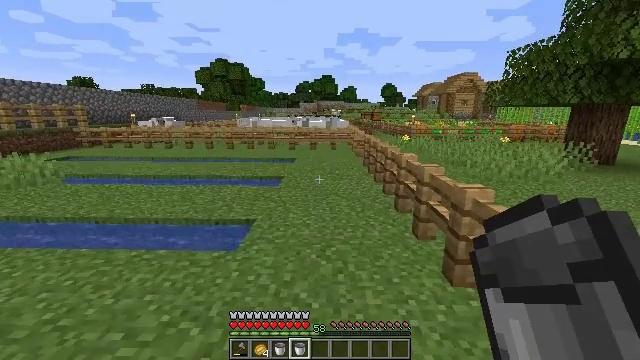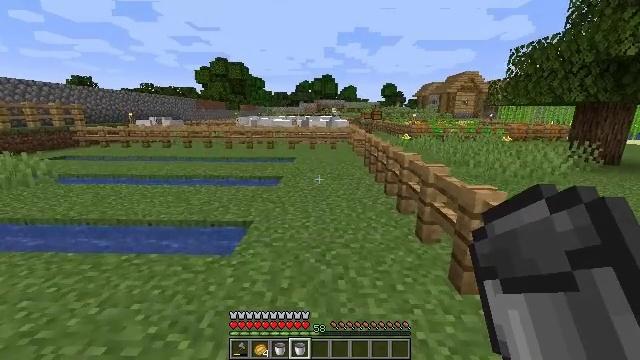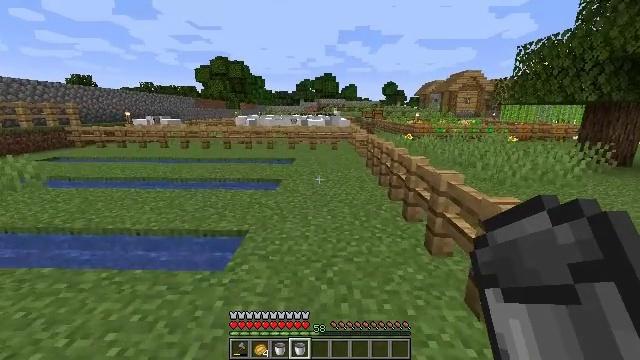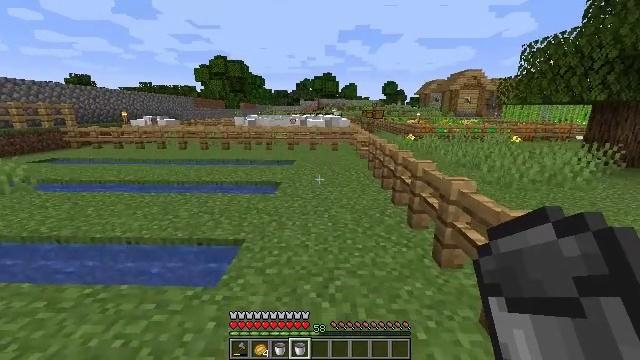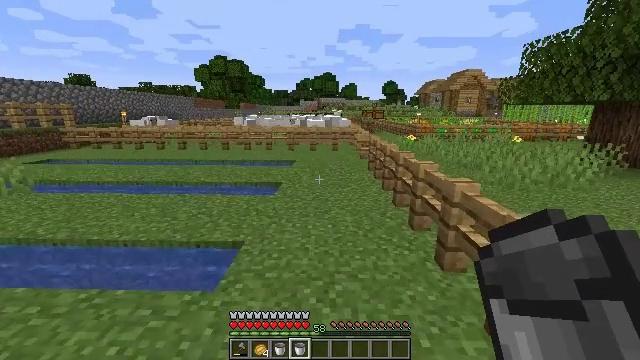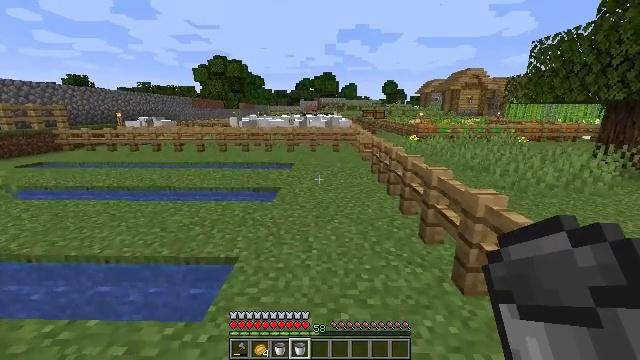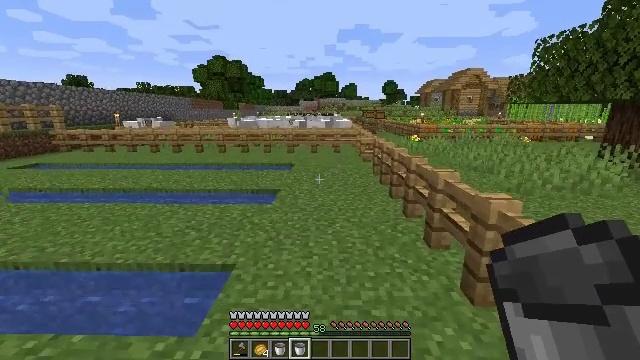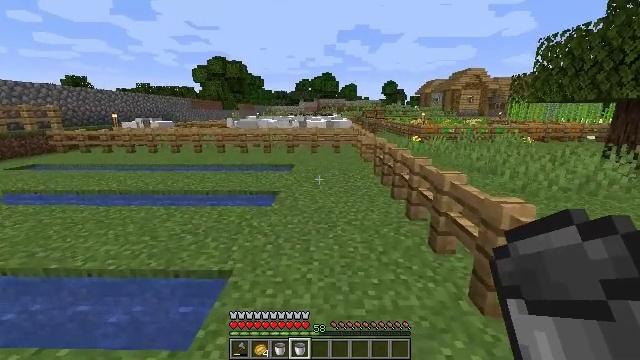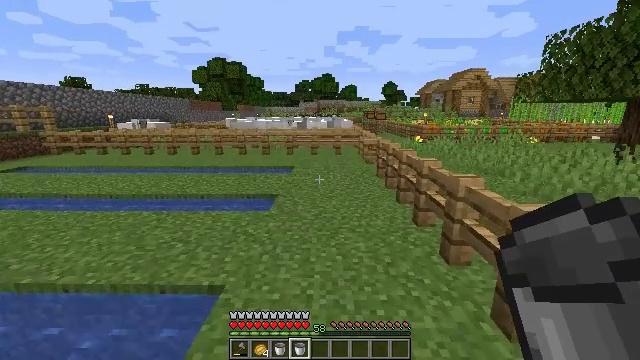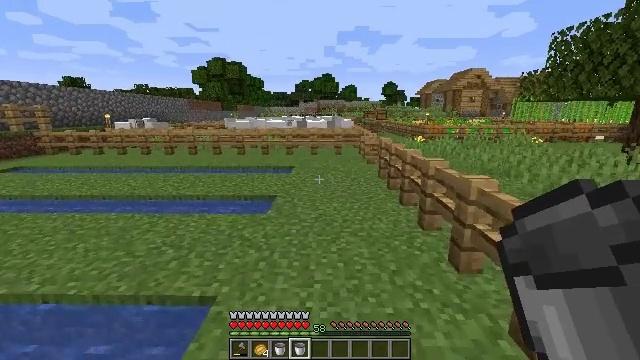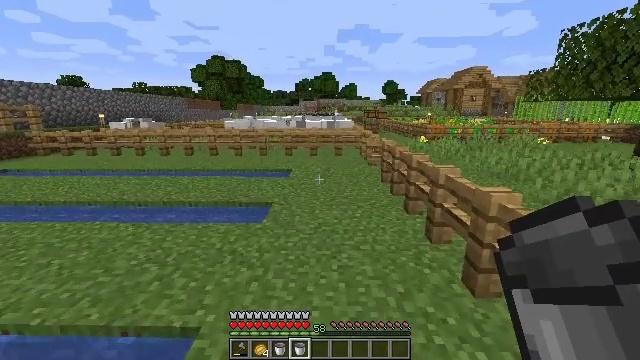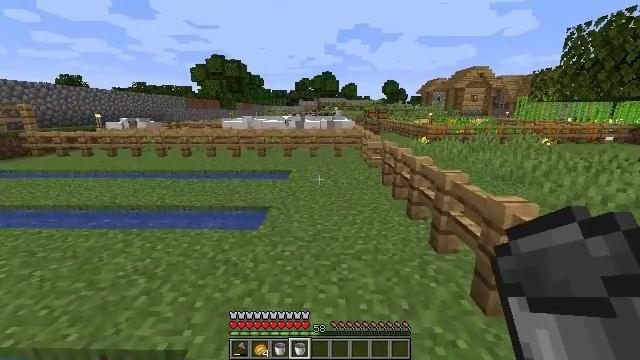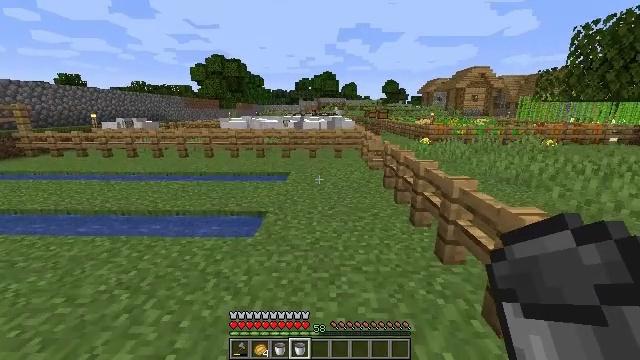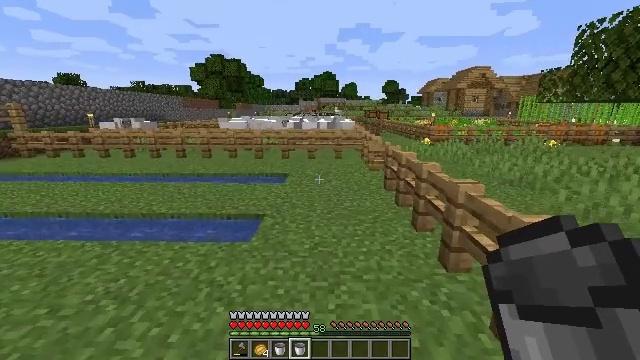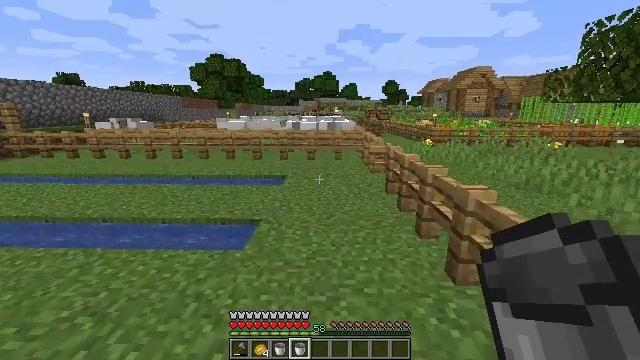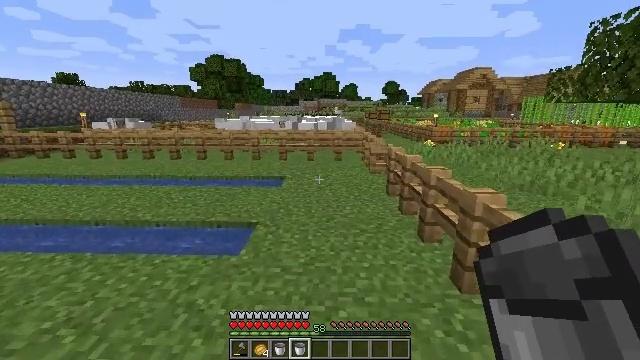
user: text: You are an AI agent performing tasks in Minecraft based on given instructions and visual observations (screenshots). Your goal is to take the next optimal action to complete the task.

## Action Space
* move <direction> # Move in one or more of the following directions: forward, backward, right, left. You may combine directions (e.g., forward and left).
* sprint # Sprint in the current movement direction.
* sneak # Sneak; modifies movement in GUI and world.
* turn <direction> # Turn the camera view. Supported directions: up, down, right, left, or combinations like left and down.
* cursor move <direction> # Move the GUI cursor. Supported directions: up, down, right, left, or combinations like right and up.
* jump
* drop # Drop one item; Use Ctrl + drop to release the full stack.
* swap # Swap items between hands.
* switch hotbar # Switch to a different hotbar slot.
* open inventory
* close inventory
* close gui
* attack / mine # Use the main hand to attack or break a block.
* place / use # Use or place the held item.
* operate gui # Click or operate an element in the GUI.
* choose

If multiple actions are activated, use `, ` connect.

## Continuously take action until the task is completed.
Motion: motion action
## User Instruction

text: Obtain pumpkin seeds from a pumpkin.
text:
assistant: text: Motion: move forward
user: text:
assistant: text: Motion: move forward
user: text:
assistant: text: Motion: move forward
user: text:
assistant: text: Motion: move forward
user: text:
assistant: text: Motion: move forward
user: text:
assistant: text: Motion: move forward
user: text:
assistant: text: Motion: move forward
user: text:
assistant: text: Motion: move forward
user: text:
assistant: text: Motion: move forward
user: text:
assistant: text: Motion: move forward
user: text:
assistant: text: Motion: move forward
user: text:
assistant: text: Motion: move forward
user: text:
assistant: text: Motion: move forward
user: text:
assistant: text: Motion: move forward
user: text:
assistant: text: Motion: move forward
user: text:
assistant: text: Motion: move forward
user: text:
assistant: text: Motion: move forward
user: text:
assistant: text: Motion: move forward
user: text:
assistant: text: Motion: move forward
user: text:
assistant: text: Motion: move forward
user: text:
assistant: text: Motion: move forward
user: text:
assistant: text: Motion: move forward
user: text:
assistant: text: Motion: move forward
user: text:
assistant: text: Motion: move forward, turn right
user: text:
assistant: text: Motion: move forward
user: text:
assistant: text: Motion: move forward
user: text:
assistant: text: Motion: move forward
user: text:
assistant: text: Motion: move forward
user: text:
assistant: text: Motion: move forward
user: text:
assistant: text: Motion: move forward